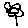
Label: flower